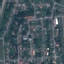
Label: Residential